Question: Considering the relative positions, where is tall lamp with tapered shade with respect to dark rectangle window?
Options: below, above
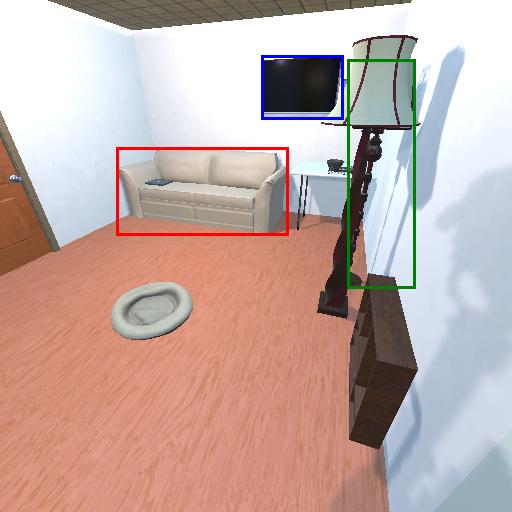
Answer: below